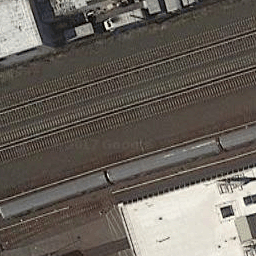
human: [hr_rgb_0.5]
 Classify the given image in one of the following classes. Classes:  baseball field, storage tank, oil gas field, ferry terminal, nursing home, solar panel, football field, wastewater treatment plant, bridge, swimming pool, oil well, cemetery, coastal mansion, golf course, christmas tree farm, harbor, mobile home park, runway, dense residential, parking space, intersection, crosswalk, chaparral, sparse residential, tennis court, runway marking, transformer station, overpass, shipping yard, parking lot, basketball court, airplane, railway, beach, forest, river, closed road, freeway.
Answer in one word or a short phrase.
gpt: railway